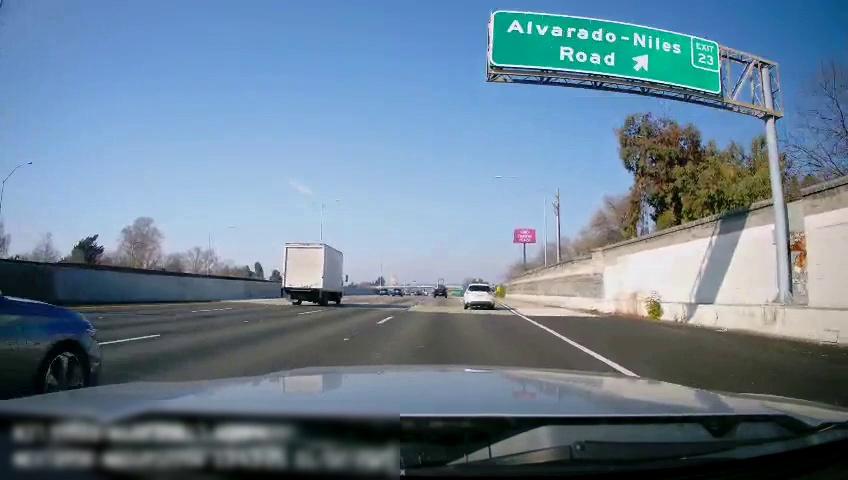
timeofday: Day
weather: Sunny
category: Drivable Space
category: Vehicles | SUV
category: Vehicles | Car
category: Vehicles | Car
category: Vehicles | Truck
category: Vehicles | SUV
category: Vehicles | Car
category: Lanes | Current Lane
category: Lanes | Alternate Lane
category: Lanes | Alternate Lane
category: Lanes | Alternate Lane
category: Lanes | Current Lane
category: Traffic | Signs